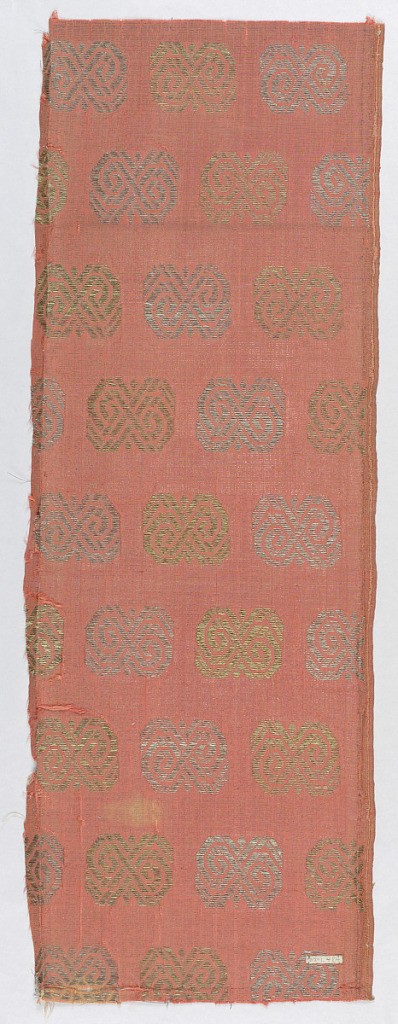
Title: Fragment
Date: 17th century
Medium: medium; silk, metallic Technique: plain weave with supplementary wefts
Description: Coral fabric with geometric motifs alternately gold and silver.